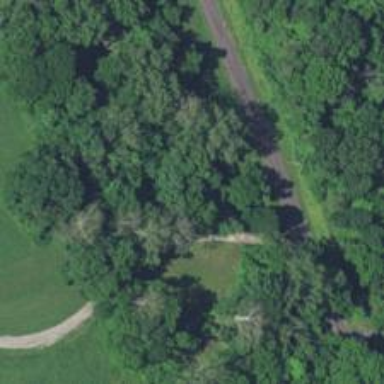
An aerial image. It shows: Driveway leading to service road.